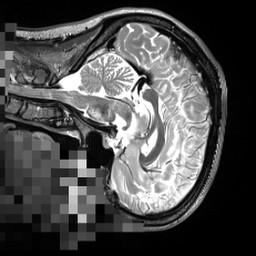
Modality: T2w
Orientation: sagittal
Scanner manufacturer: siemens
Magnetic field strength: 3 T
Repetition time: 3.2 s
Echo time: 0.564 s